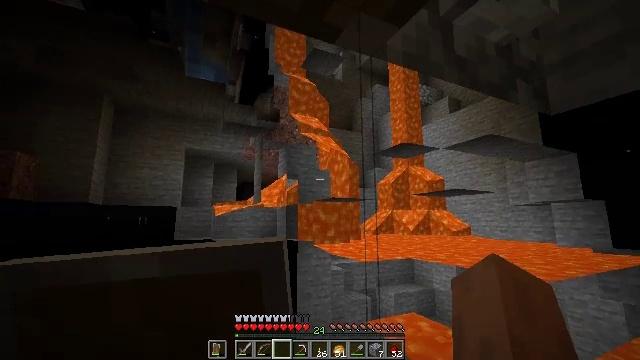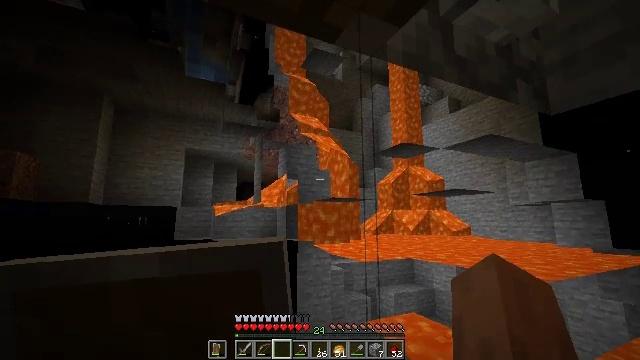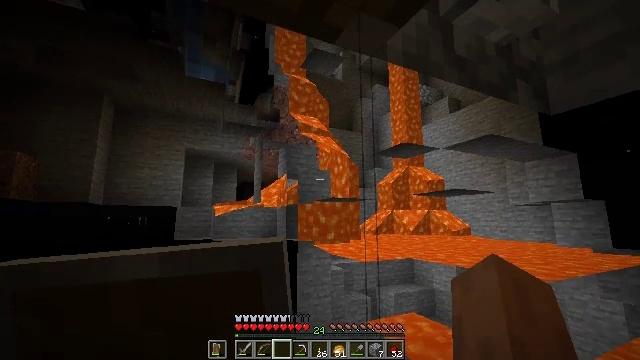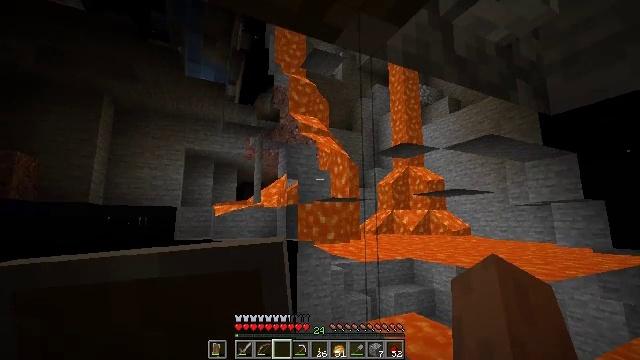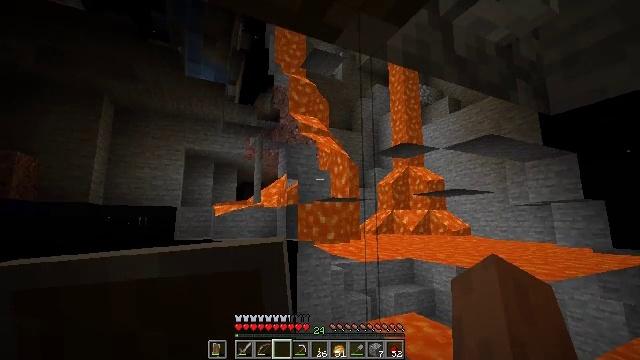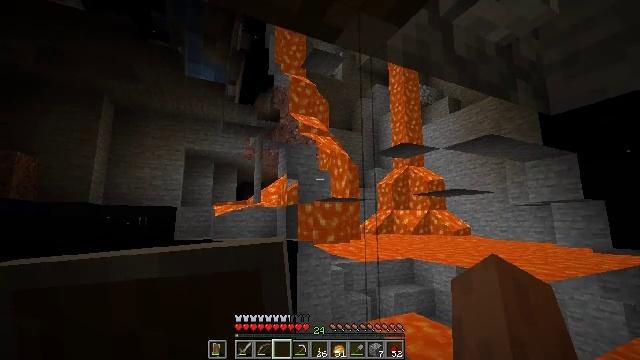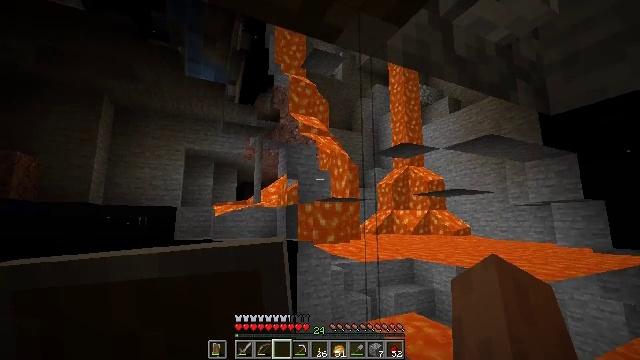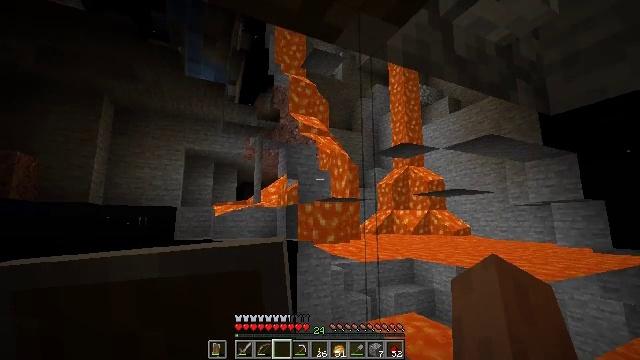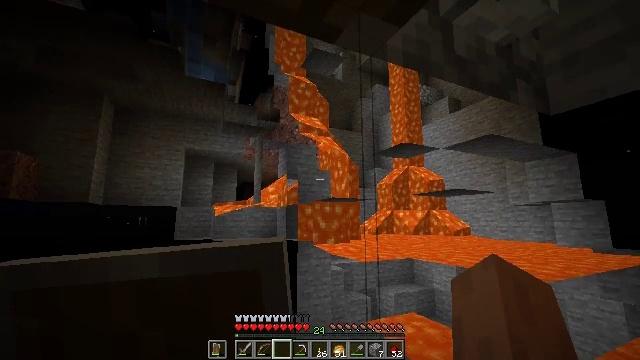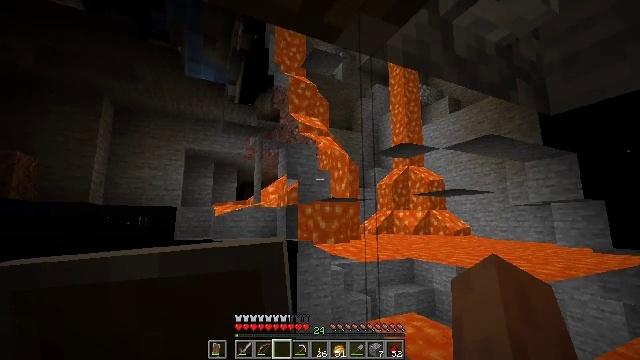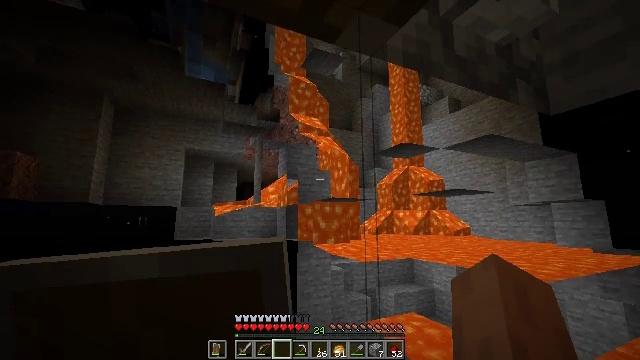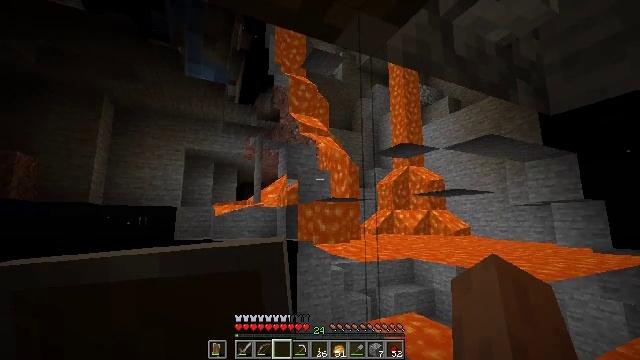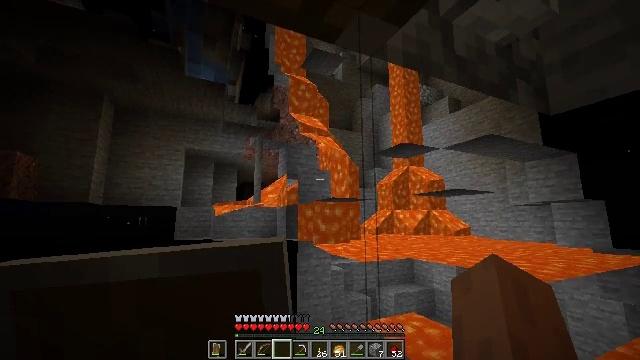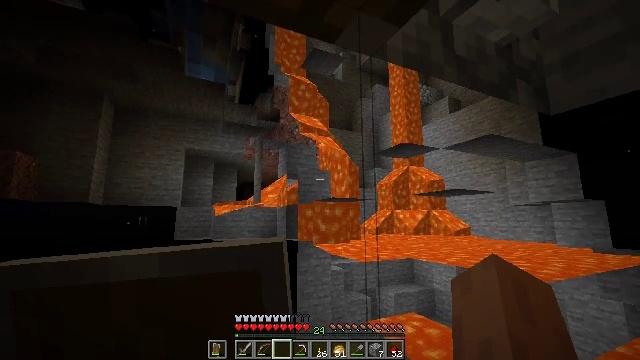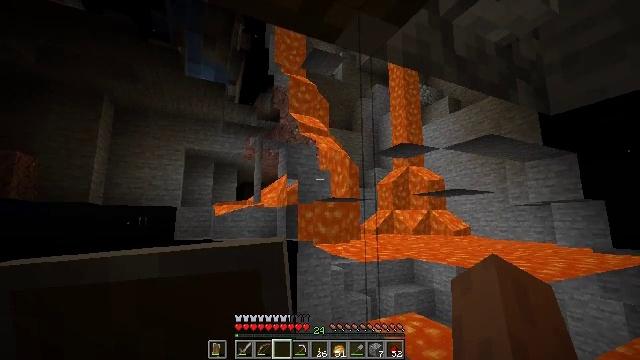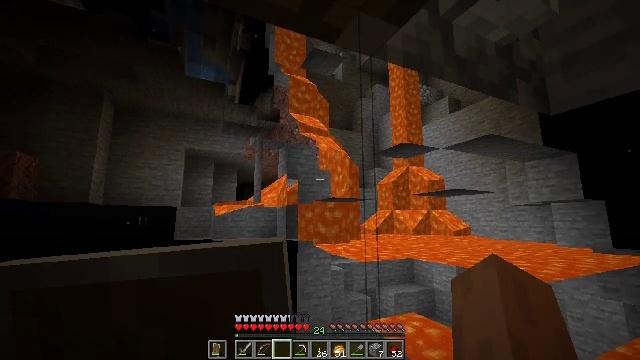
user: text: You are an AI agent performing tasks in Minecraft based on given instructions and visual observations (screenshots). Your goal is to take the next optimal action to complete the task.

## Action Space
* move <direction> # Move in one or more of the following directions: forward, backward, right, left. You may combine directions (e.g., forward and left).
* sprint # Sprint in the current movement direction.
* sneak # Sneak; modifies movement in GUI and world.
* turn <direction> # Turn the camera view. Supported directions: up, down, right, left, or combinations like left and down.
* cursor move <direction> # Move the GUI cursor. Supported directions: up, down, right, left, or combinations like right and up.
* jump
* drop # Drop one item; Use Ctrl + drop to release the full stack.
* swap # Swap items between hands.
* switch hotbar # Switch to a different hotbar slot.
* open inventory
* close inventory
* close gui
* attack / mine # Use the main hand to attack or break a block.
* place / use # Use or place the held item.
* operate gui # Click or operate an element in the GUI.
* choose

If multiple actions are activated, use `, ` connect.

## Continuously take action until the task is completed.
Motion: motion action
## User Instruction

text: Mine the piston head.
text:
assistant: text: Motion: no_op
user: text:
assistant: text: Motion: no_op
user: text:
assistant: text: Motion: no_op
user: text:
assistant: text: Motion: no_op
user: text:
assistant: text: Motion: no_op
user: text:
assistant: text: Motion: no_op
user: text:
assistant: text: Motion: no_op
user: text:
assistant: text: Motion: no_op
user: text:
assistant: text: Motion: no_op
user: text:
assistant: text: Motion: no_op
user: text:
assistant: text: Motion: no_op
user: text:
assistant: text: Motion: no_op
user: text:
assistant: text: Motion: no_op
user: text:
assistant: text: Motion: no_op
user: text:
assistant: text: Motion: no_op
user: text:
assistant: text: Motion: no_op
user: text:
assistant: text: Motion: no_op
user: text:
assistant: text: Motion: no_op
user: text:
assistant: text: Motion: no_op
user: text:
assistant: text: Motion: no_op
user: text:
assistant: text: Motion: no_op
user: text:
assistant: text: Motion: no_op
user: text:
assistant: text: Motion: no_op
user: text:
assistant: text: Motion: no_op
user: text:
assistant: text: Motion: no_op
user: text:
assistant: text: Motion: no_op
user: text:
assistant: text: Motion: no_op
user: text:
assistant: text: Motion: no_op
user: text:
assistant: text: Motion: no_op
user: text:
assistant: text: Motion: turn left and down